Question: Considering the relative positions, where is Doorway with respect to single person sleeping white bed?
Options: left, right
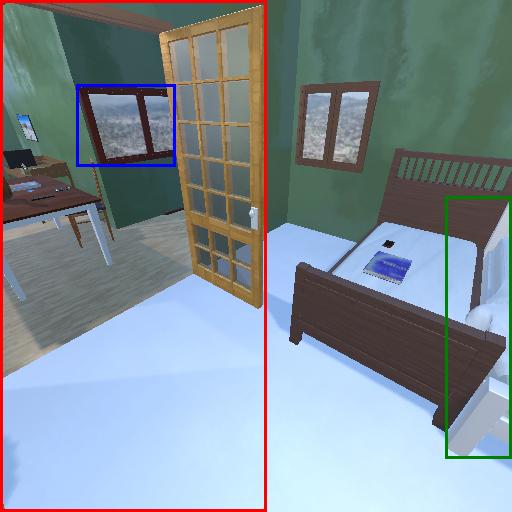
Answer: left